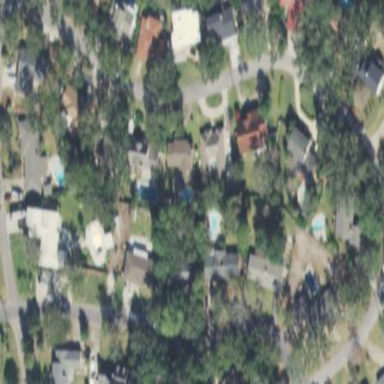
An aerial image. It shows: This residential area consists of single-family homes.